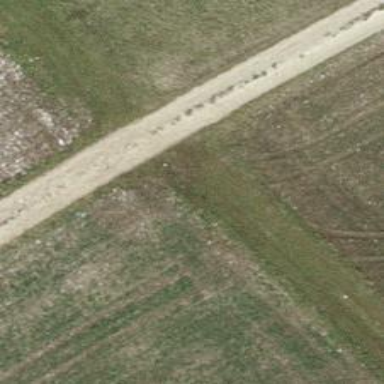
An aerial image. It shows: Grass track with grade 5 tracktype.